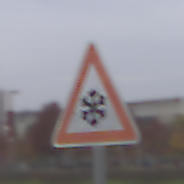
Verkehrszeichen: SchneeOderEisglaette
Umgebung: Outdoor, Suburban
Tageszeit: Midday
Wetter: Overcast
Licht: Natural
Jahreszeit: NotSpecified
Kontrast: LowContrast